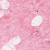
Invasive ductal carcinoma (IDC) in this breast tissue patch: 0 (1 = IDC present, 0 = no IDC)